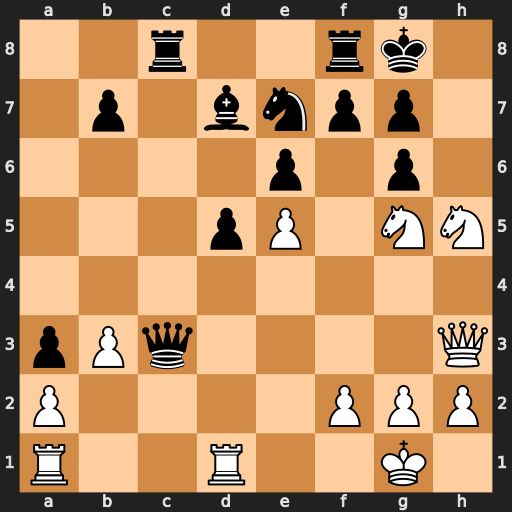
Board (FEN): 2r2rk1/1p1bnpp1/4p1p1/3pP1NN/8/pPq4Q/P4PPP/R2R2K1
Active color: w
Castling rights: -
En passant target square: -
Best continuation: Nf6+ gxf6 Qh7#